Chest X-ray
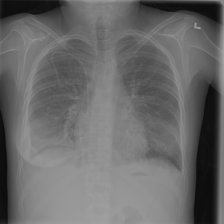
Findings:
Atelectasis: positive
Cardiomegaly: negative
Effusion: positive
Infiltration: positive
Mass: negative
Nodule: negative
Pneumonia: negative
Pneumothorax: negative
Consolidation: negative
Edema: negative
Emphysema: negative
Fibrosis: negative
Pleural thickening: positive
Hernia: negative